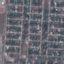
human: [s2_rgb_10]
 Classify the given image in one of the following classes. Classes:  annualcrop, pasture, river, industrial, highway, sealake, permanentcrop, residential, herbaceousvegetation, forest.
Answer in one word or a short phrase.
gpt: Residential